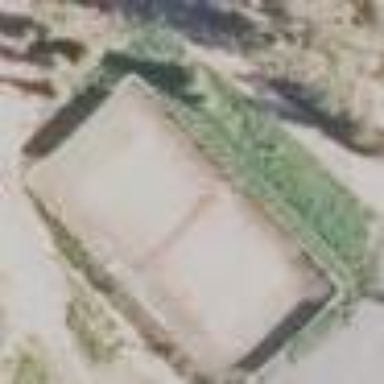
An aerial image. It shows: Tennis court in leisure pitch.